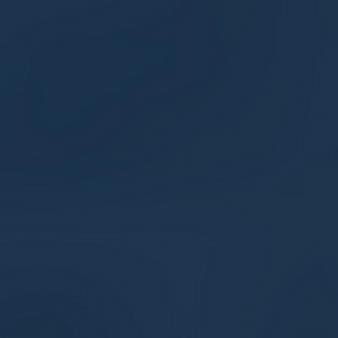
Label: other